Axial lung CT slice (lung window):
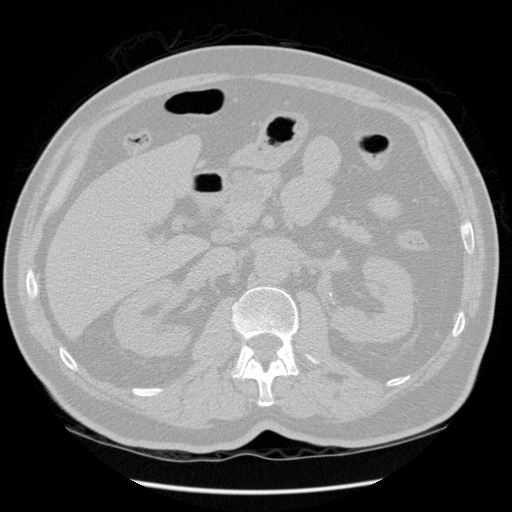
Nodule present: no